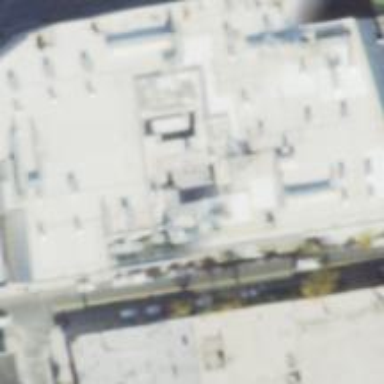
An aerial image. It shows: Building.